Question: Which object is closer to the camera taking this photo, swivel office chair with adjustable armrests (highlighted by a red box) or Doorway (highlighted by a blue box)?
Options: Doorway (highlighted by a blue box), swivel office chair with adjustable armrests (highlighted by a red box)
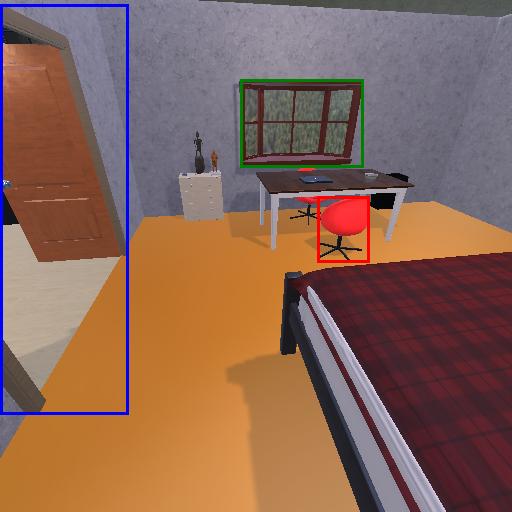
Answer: Doorway (highlighted by a blue box)